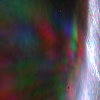
Label: sunburn